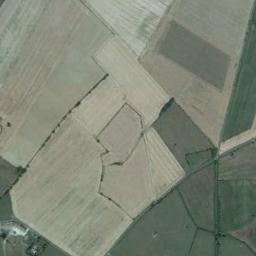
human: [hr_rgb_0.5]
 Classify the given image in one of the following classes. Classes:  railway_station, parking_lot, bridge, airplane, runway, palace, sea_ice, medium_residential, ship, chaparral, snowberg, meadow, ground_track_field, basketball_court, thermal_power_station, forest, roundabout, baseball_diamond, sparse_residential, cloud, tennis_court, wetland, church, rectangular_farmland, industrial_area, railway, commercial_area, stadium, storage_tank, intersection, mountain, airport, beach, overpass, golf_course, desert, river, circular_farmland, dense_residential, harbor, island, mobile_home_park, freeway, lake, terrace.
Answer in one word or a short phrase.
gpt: rectangular_farmland